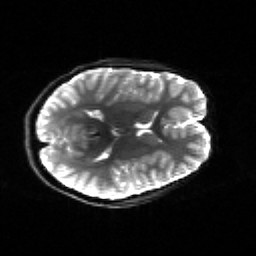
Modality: sbref
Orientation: axial
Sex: male
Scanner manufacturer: siemens
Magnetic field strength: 3 T
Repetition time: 5 s
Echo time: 0.071 s